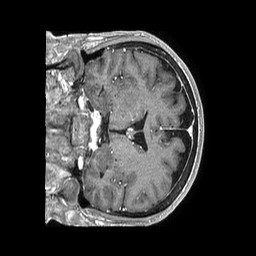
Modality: T1w
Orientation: coronal
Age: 55
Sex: male
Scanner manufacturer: philips
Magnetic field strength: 1.5 T
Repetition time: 0.007697 s
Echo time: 0.003544 s